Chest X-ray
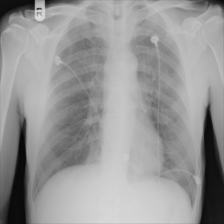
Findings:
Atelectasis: negative
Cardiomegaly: negative
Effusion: negative
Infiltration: negative
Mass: negative
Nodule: negative
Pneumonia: negative
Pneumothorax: negative
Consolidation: negative
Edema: negative
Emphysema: negative
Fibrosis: negative
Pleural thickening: negative
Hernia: negative